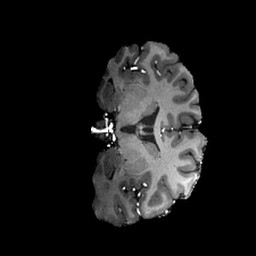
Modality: T1w
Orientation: coronal
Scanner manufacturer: siemens
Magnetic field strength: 6.98 T
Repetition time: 3 s
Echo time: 0.00376 s